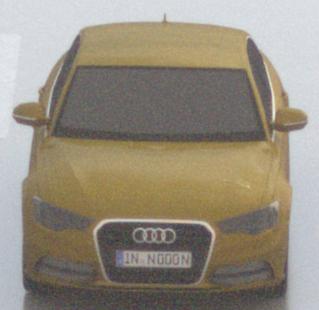
Make: Audi
Model: A6 2.0 TFSI
Detailed model: A6 (C7) Limousine
Model produced from: 2011/10
Model produced until: 2014/09
Doors: 4
Color: yellow
Road condition: wet road
Daytime: night
Contrast: low contrast